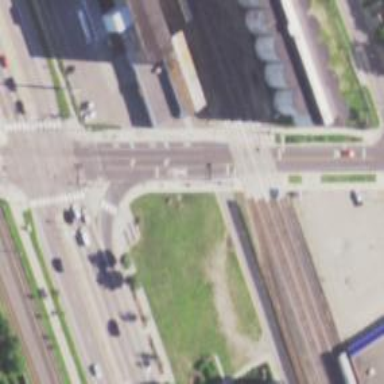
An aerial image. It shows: Crossing for the railway.